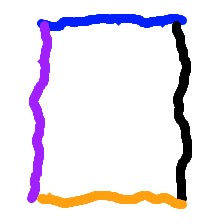
Shape: rectangle